Question: I would like to ask if that implementation of classes 'Genotypes' and 'Individual' violates the Dependency Inversion Principle? If so, how to fix that?

Here is the code:
'''
public interface IGenotype
{
//some code...
}
public abstract class AIndividual
{
// ... some code
public IGenotype Genotype { get; set;} // DIP likes that !
}
public class Individual : AIndividual
{
public Individual()
{
// some code ...
this.Genotype = new Genotype(); // Is this ok in case of DIP?
}
}
public class Genotype : IGenotype
{
// ... some code
}
'''
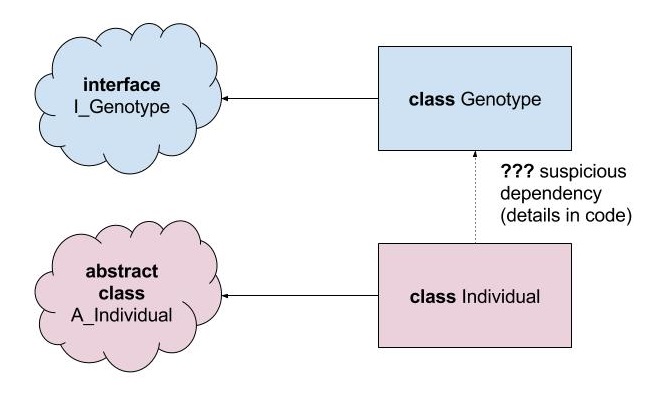
Answer: I hope this might help (please read the comments)
'''
public interface IGenotype
{
//some code...
}
public class Genotype : IGenotype
{
// ... some code
}
public class Individual
{
// Here, instead of depending on a implementation you can inject the one you want
private readonly IGenotype genotype;
// In your constructor you pass the implementation
public Individual(IGenotype genotype)
{
this.genotype = genotype;
}
}
// Genotype implements IGenotype interface
var genotype = Genotype();
// So here, when creating a new instance you're injecting the dependecy.
var person = Individual(genotype);
'''
You don't need the abstract class to DIP